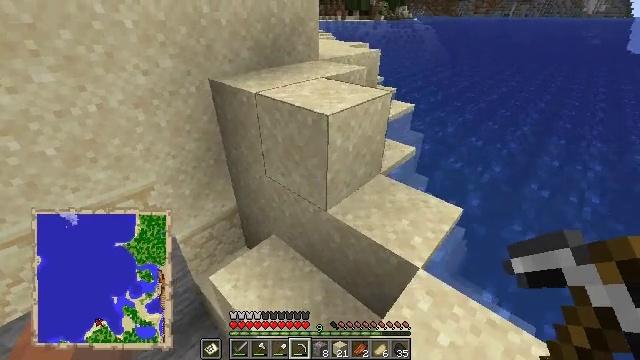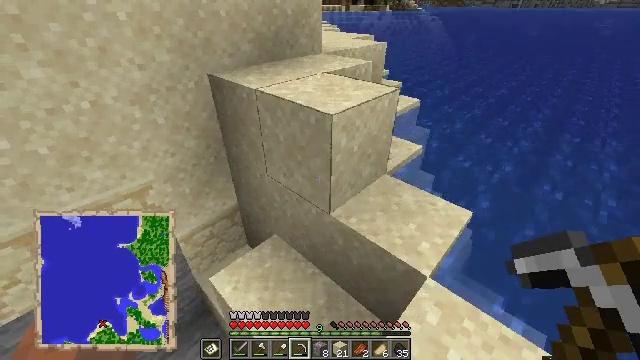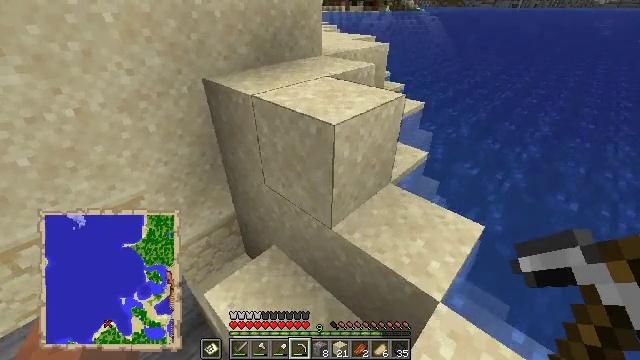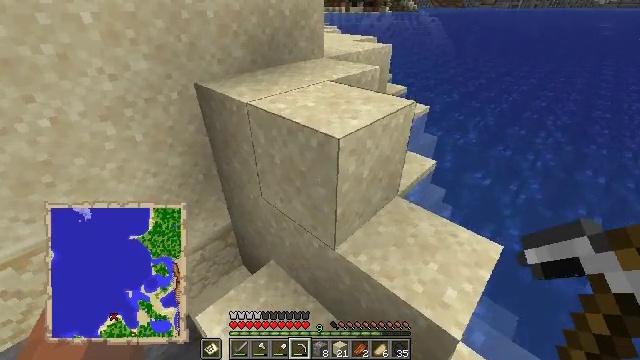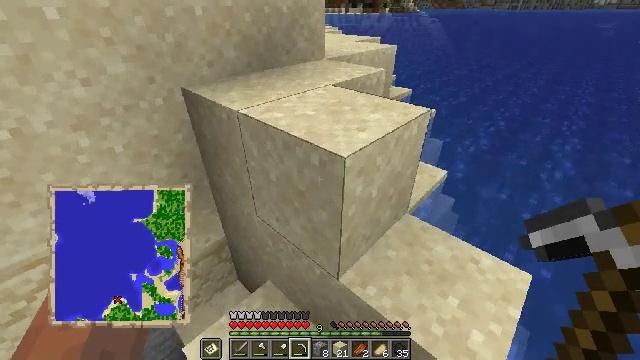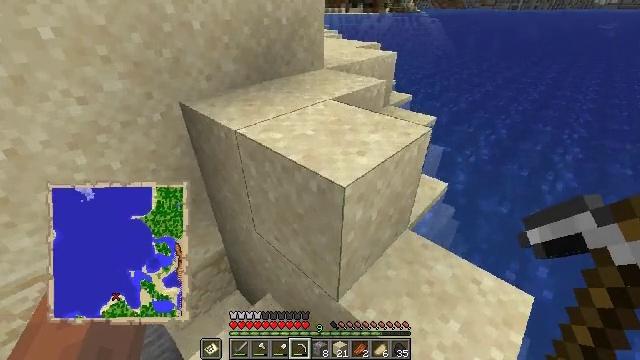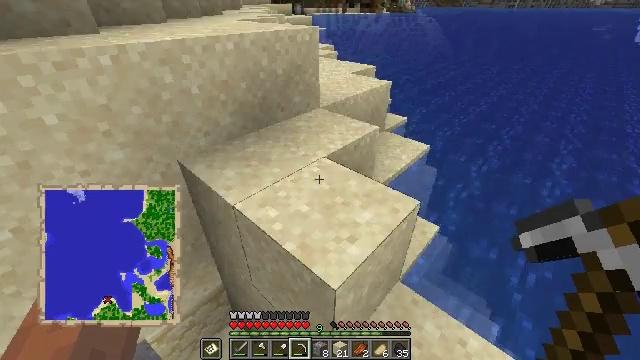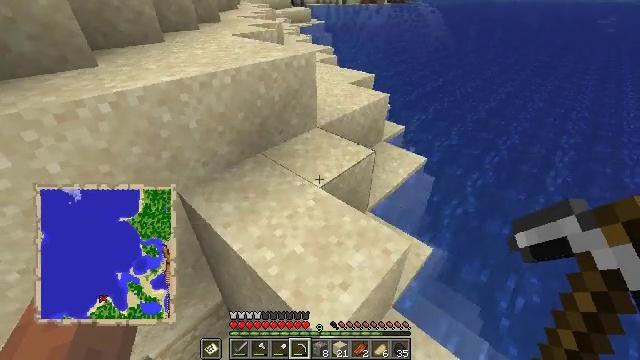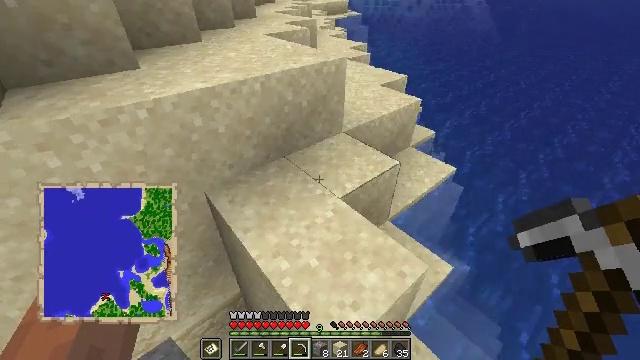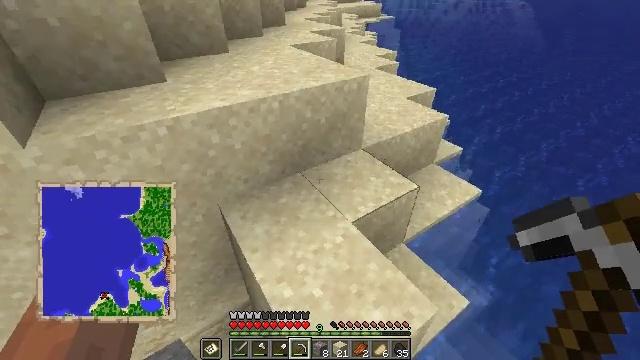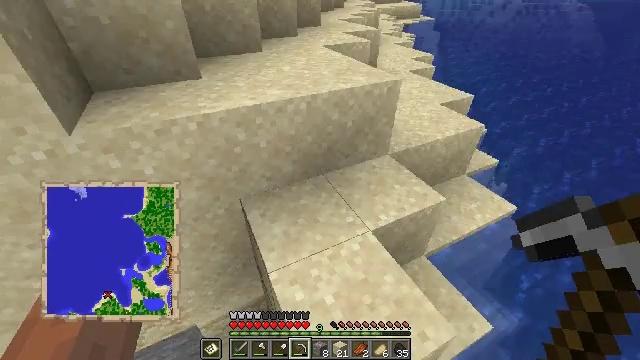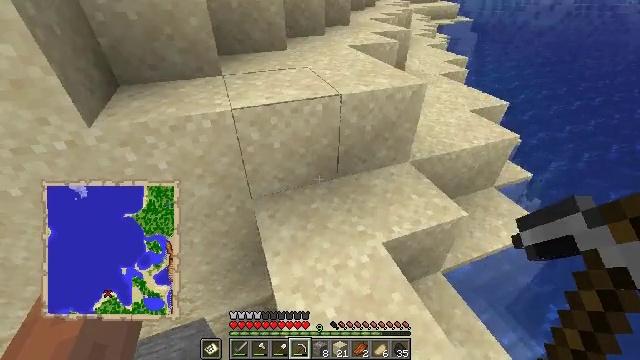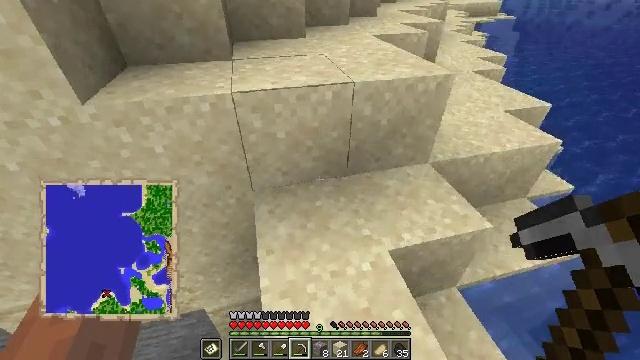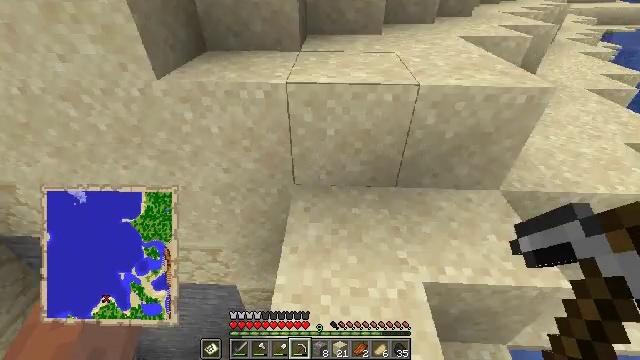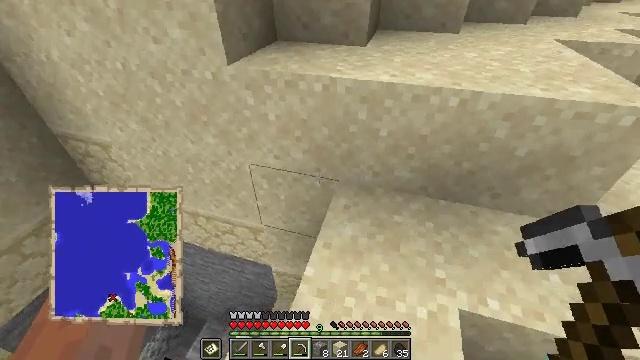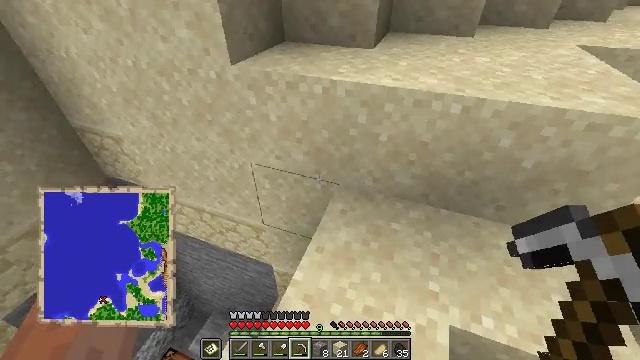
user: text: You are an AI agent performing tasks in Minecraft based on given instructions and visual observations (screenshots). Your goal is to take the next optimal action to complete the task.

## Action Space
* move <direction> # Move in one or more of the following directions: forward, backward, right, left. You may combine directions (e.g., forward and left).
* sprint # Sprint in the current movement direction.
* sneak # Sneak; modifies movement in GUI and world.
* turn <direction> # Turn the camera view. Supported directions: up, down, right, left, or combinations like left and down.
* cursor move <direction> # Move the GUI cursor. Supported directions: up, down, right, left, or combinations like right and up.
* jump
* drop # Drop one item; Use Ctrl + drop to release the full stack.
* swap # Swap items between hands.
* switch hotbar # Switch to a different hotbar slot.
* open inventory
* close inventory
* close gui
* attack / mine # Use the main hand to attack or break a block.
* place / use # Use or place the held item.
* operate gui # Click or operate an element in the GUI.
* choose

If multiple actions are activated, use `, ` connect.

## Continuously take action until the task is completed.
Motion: motion action
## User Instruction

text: Dig up some sand.
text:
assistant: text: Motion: move forward, turn down
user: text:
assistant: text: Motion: move forward
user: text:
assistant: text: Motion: move forward
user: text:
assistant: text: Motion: move forward
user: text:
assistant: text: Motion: move forward, jump
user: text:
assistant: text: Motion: move forward and move right, jump
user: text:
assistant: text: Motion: move forward and move right, turn down, jump
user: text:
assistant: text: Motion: move forward and move right, turn left and down, jump
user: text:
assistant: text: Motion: move forward and move right, turn left, jump
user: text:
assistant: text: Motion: move forward and move right, turn left
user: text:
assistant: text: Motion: move forward and move right, turn left
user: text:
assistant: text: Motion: move forward, turn left
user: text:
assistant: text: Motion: turn left
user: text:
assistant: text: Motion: turn left and down
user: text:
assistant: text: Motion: turn left
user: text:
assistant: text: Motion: no_op
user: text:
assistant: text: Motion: no_op
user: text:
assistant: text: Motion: turn left
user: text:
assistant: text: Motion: move forward and move right, turn left
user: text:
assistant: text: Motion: move forward and move right, turn left
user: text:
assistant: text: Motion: move forward and move right, turn left
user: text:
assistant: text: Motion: move forward and move right, turn left
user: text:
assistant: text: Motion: move forward and move right, turn left
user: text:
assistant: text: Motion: move forward and move right, turn left
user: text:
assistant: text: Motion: move forward and move right, turn left, jump
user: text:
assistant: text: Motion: move forward and move right, turn left and down, jump
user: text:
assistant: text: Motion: move forward and move right, turn left, jump
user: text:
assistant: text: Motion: move forward and move right, turn left and down, jump
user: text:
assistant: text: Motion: move forward and move right, turn left, jump
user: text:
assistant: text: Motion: move forward and move right, turn left